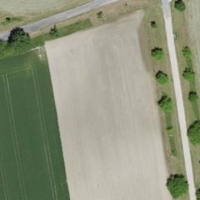
EUNIS habitat code: 52
Species observed at this site:
Cyperus esculentus